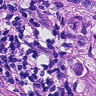
Metastatic tissue present: yes